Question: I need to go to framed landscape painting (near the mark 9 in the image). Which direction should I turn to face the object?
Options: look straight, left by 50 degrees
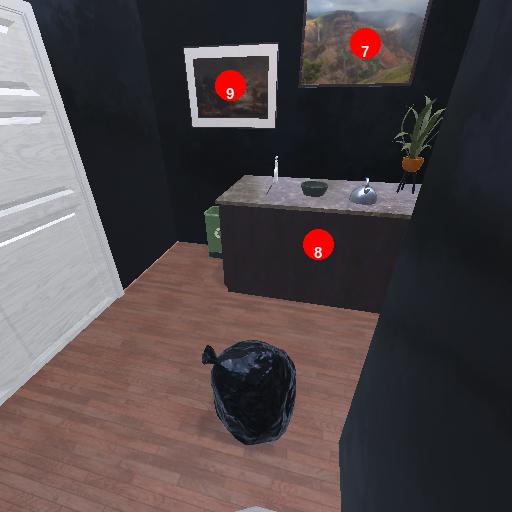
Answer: look straight